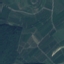
Label: PermanentCrop